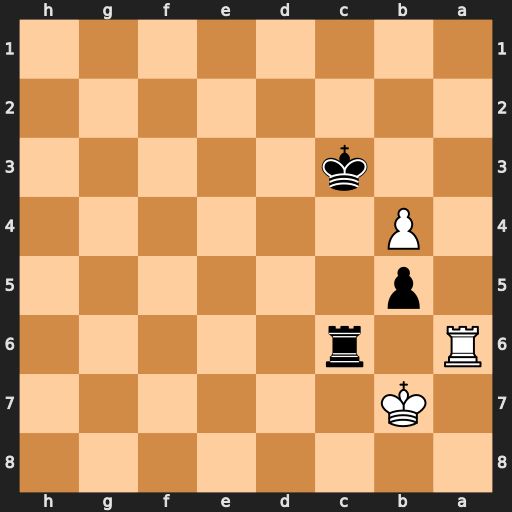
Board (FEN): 8/1K6/R1r5/1p6/1P6/2k5/8/8
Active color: b
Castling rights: -
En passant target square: -
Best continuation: Rxa6 Kxa6 Kxb4